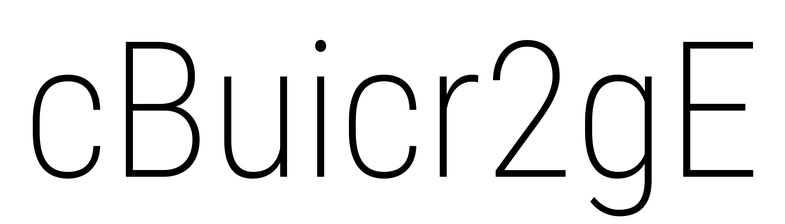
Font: Roboto_Condensed_ExtraLight